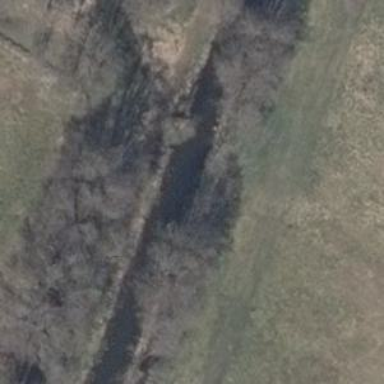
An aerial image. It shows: Dirt path with track type grade4.